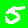
Digit: 5